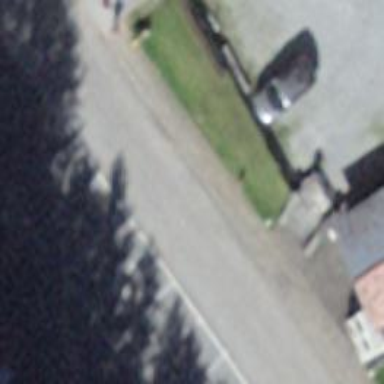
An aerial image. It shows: Bench.